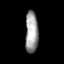
Tissue: prostate
Cell type: T cells
Senescence score: 0.2275
Nuclear area (px): 527
Mean DAPI intensity: 156.787